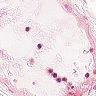
Metastatic tissue present: no